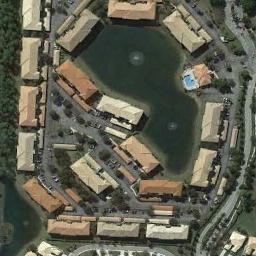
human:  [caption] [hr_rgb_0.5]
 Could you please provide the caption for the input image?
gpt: The dense residential is next to the lake .

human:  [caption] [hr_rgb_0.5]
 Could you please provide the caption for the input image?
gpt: There is a green space in the middle of the habitation .

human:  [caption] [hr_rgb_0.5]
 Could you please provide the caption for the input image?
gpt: Many roads and circularly arranged homesteads surround a lake in a densely populated area .

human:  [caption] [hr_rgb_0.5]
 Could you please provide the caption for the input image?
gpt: A dense residential area has lots of houses of the same style and a lake is surrounded by houses .

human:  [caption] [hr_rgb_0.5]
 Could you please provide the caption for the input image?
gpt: There are houses arranged beside a lake on a dense residential area .